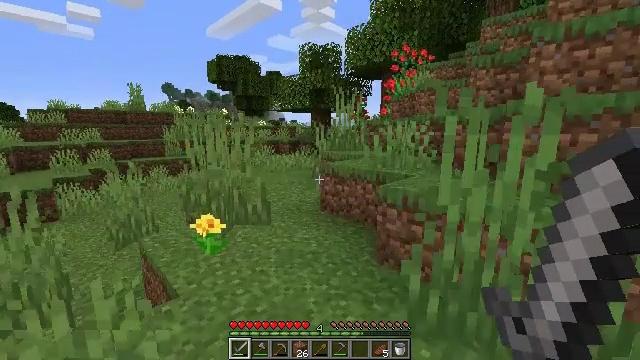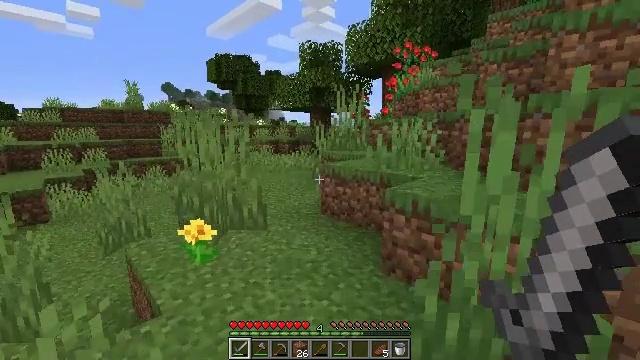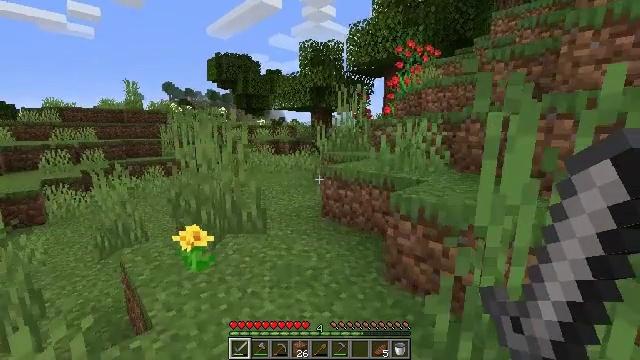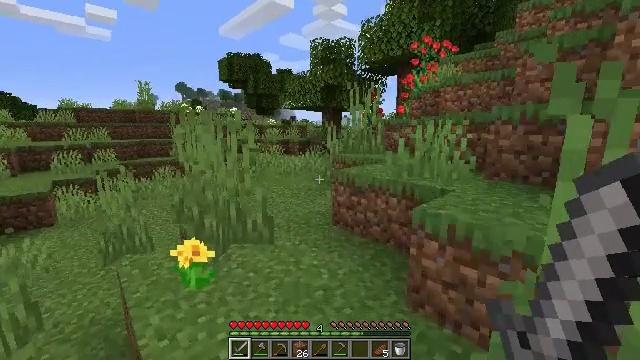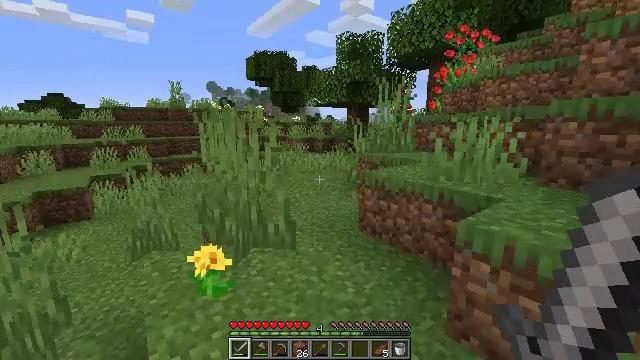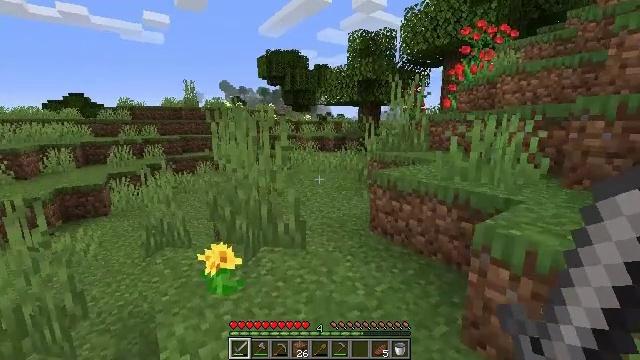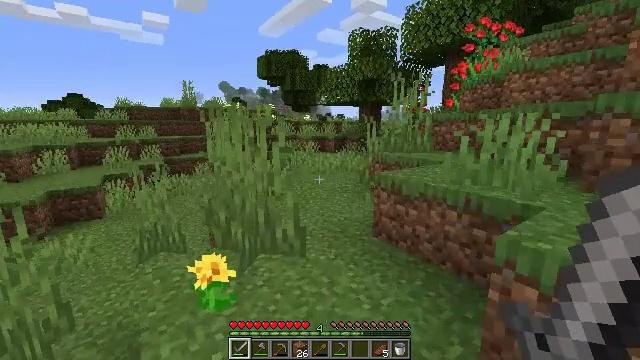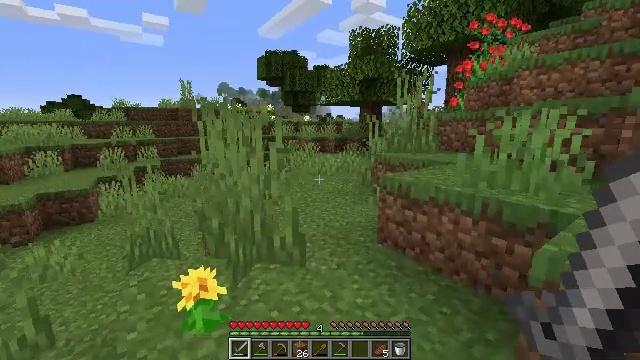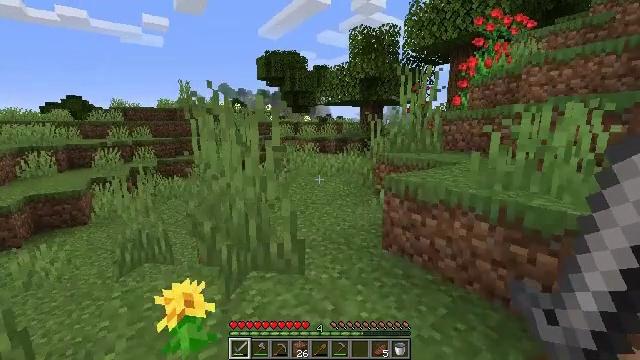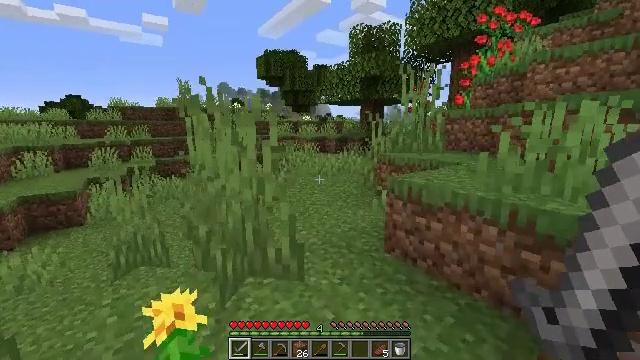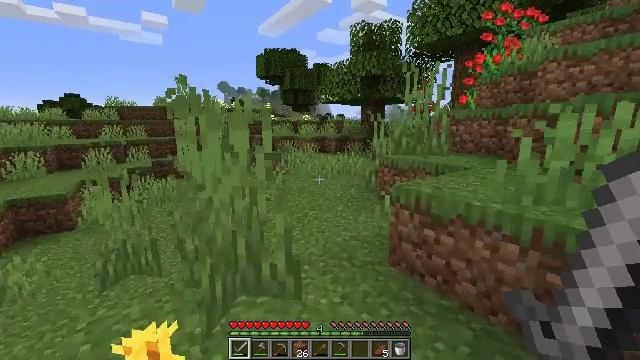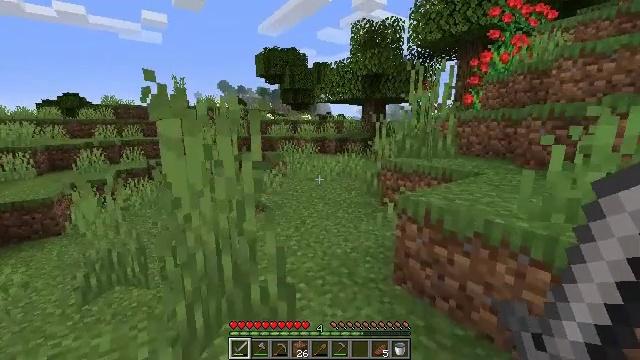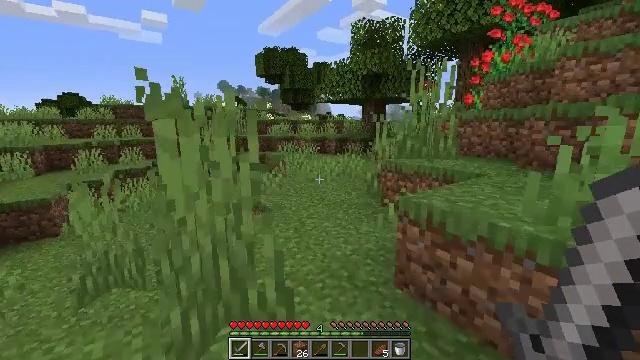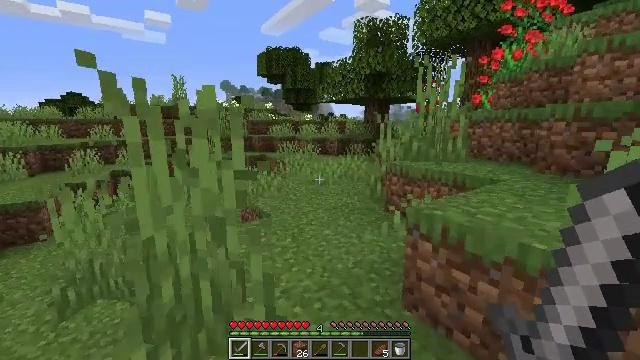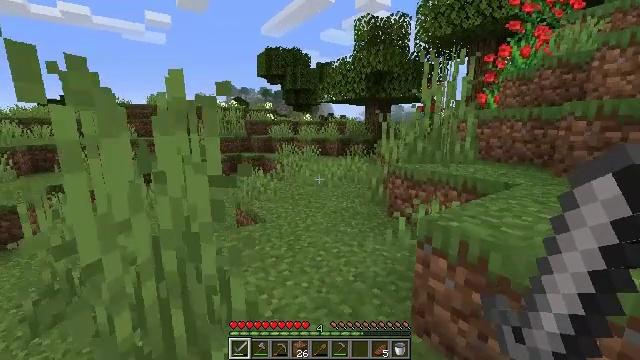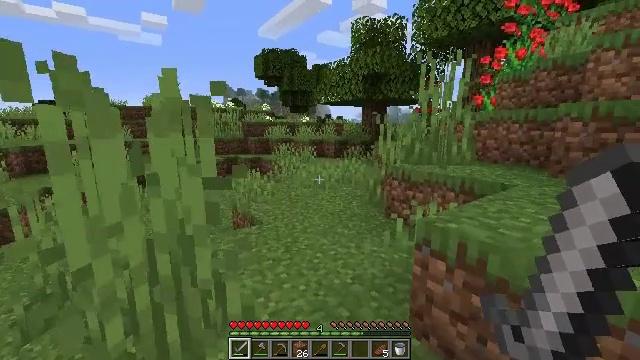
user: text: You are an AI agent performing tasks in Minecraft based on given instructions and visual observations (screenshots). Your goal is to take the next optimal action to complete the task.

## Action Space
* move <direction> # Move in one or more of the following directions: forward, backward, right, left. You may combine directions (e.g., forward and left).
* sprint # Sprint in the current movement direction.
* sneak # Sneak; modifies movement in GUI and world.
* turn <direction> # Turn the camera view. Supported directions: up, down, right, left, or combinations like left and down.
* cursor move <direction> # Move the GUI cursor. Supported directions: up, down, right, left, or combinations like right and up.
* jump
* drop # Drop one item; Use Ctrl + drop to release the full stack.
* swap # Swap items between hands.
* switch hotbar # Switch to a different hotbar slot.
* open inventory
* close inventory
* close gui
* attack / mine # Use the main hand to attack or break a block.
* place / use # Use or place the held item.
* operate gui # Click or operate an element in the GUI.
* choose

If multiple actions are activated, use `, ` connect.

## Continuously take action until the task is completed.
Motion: motion action
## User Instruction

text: Mine the spruce door to collect it.
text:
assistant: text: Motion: move forward
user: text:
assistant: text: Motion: move forward
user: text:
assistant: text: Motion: move forward, turn left
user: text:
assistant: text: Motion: move forward, turn left
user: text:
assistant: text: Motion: move forward, turn left
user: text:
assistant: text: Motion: move forward
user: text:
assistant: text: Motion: move forward
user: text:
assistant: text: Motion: move forward
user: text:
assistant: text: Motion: move forward
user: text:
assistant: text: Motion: move forward
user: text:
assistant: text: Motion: move forward
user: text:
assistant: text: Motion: move forward
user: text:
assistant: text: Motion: move forward
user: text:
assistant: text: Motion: move forward
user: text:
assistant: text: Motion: move forward
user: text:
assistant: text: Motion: move forward
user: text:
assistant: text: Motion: move forward
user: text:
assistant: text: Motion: move forward
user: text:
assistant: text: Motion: move forward, turn right
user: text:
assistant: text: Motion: move forward, turn right
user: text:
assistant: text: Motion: move forward, turn right
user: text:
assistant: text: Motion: move forward, turn right
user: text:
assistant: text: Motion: move forward, turn right
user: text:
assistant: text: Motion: move forward, turn right
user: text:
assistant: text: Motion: move forward, turn right
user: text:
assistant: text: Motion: move forward
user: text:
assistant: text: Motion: move forward, turn right
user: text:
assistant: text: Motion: move forward and move left
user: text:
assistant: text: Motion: move forward and move left, turn right
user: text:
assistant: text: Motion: move forward and move left, turn right